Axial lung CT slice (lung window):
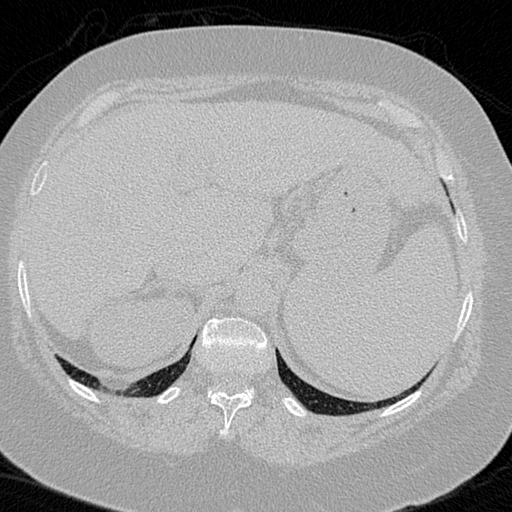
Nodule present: no